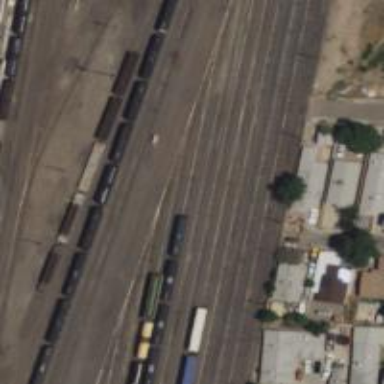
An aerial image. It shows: Railway yard.